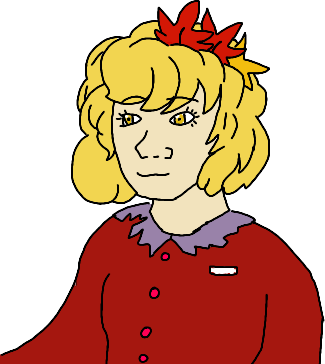
Label: 5_Trad_Wife